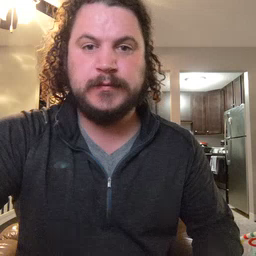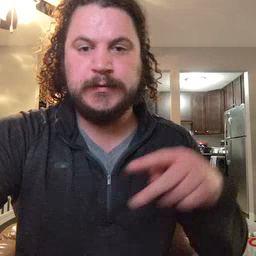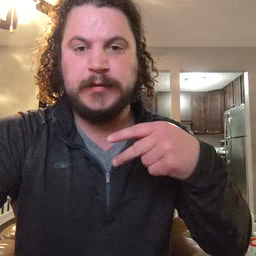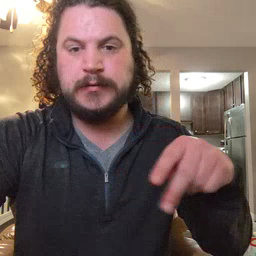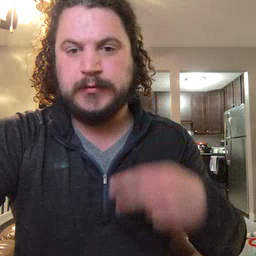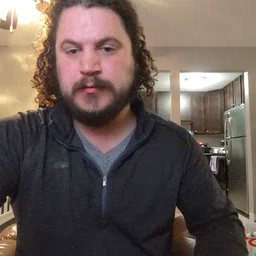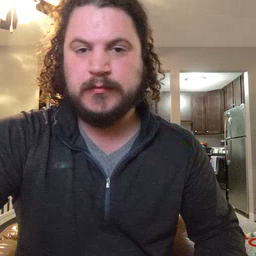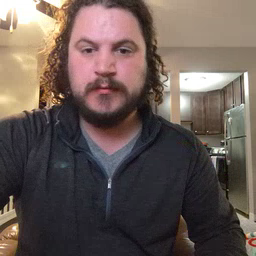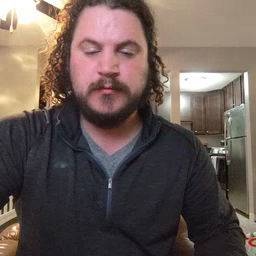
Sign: dance